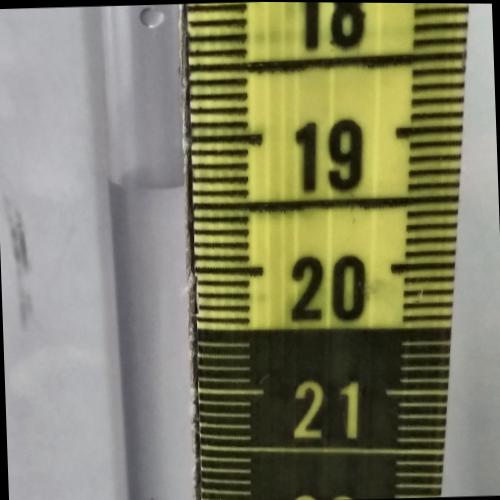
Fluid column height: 19.3 cm